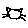
Label: cat